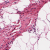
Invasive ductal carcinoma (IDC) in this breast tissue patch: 0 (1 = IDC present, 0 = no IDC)